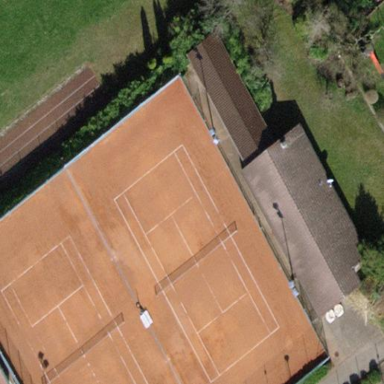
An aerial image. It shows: Sandy tennis court.